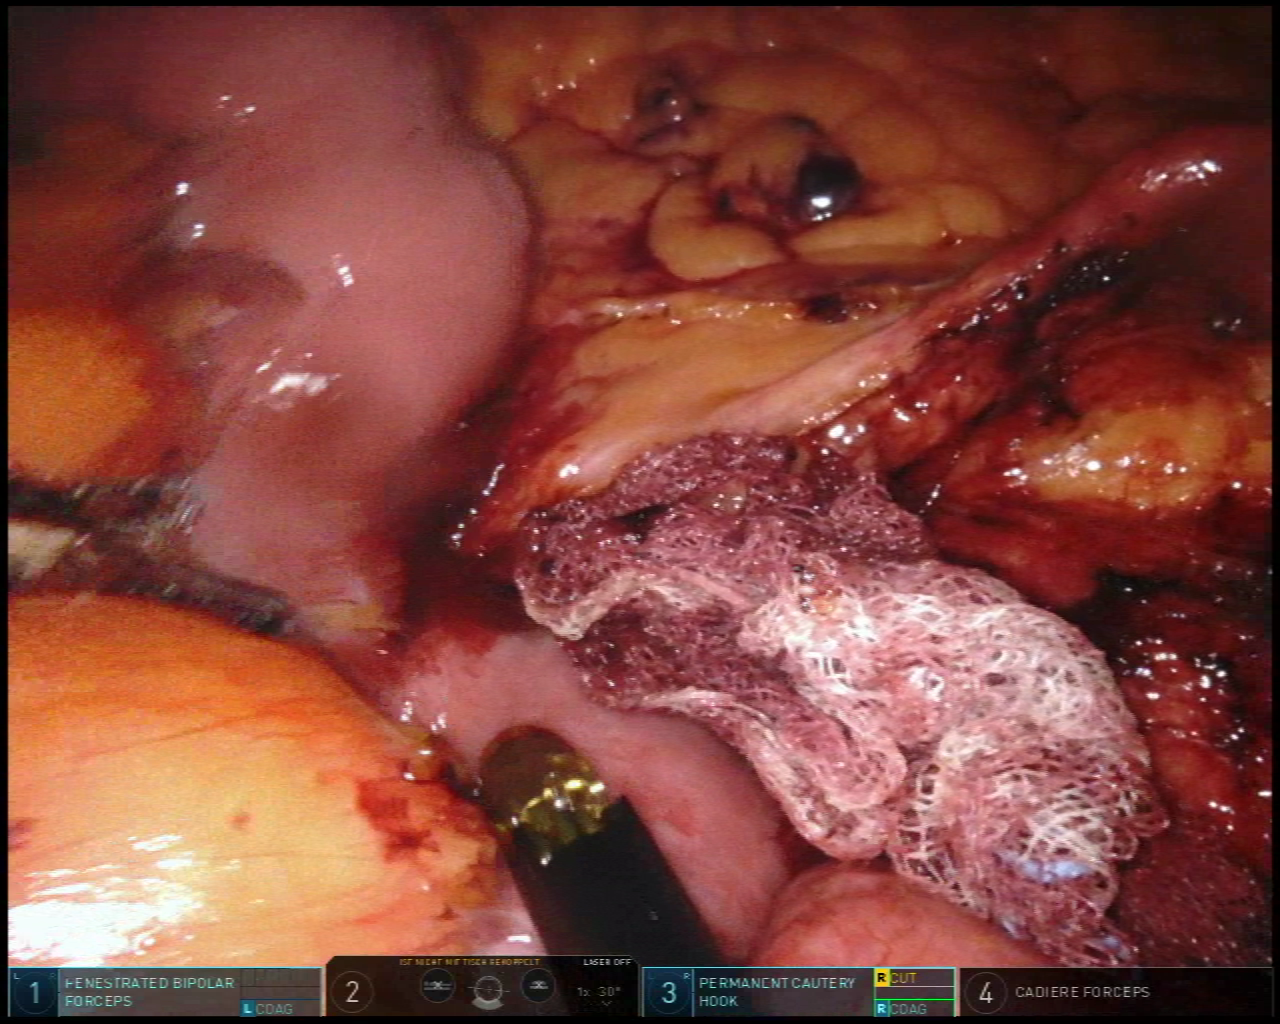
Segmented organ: small_intestine
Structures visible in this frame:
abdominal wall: no
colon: no
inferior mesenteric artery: yes
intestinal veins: no
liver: no
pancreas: no
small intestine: yes
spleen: no
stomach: no
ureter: no
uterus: no
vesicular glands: no